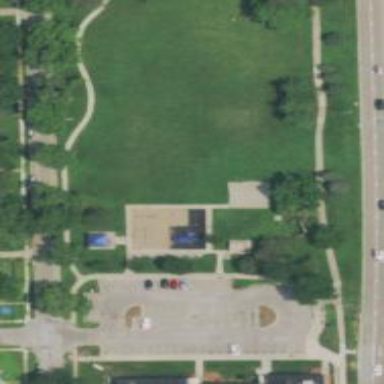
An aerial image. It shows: Park.